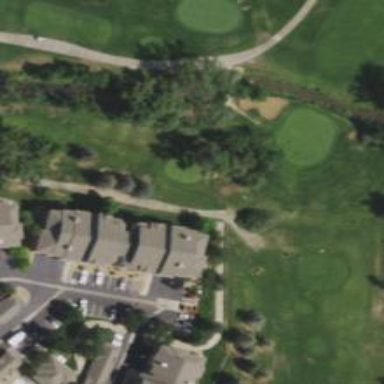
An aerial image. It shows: View of golf hole.